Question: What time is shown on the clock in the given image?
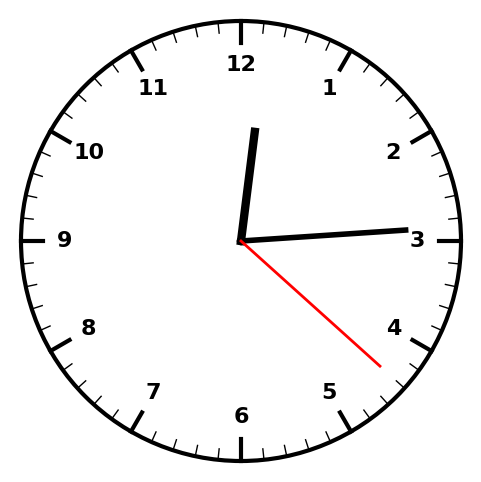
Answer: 12:14:22